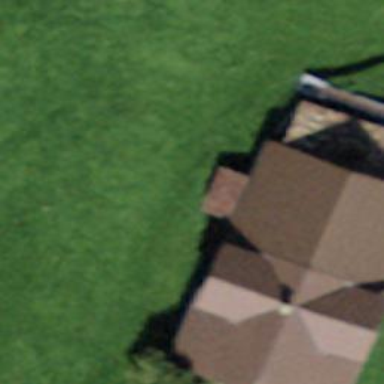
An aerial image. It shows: Farm building.